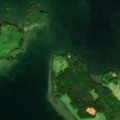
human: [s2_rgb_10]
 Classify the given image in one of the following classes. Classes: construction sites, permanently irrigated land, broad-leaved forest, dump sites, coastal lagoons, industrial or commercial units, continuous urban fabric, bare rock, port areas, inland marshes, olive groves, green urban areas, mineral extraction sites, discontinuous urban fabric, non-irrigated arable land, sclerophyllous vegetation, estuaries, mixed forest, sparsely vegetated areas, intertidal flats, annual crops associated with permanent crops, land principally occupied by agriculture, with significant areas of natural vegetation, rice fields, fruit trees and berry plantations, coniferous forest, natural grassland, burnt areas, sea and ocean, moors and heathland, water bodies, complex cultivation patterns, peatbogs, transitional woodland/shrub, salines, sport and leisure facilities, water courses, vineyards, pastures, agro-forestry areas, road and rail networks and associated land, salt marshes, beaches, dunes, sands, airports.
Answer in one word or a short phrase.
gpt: coniferous forest, water bodies